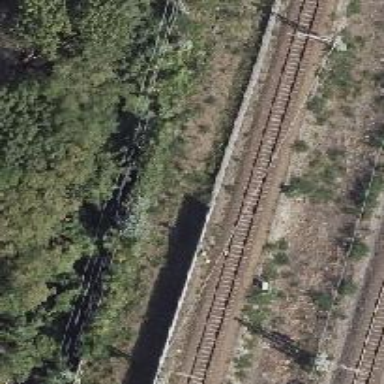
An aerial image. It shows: Railway signal.